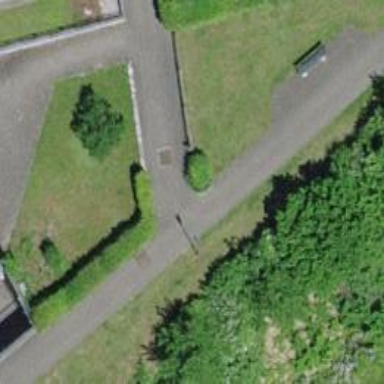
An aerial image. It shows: Path.